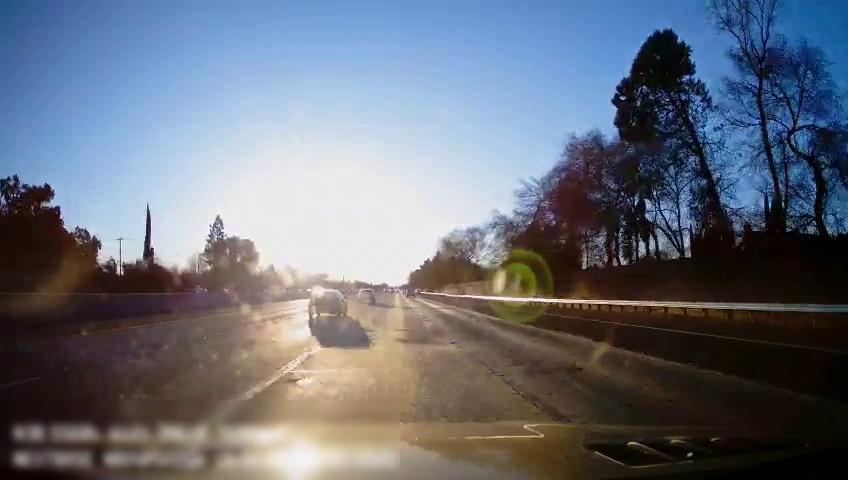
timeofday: Day
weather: Sunny
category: Drivable Space
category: Vehicles | Truck
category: Vehicles | SUV
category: Vehicles | SUV
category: Lanes | Alternate Lane
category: Lanes | Alternate Lane
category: Lanes | Current Lane
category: Lanes | Alternate Lane